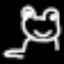
Label: frog